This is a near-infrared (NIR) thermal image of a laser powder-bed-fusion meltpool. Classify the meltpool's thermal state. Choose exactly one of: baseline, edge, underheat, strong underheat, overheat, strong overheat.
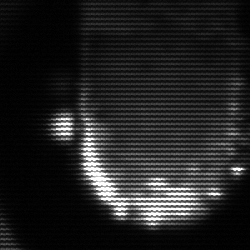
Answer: baseline